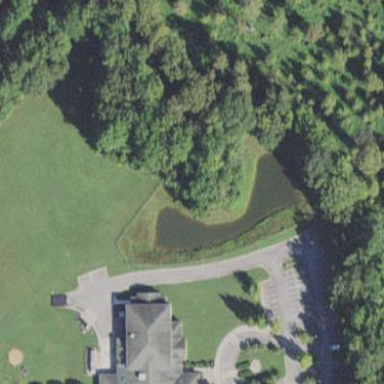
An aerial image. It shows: Pond surrounded by natural water.